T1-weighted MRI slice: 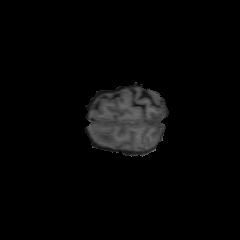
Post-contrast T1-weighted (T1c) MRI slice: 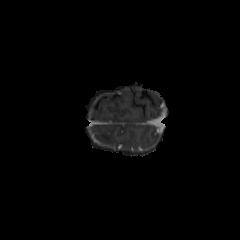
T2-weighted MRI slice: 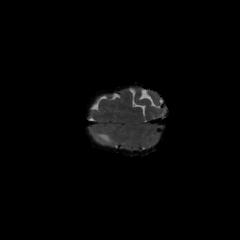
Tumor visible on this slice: yes